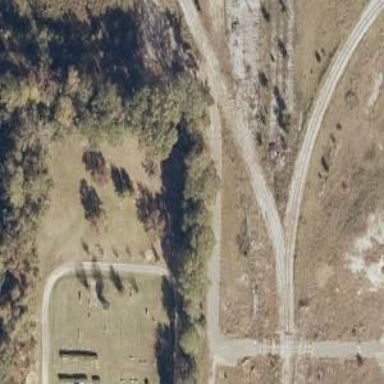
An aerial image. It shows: Abandoned railway spur.